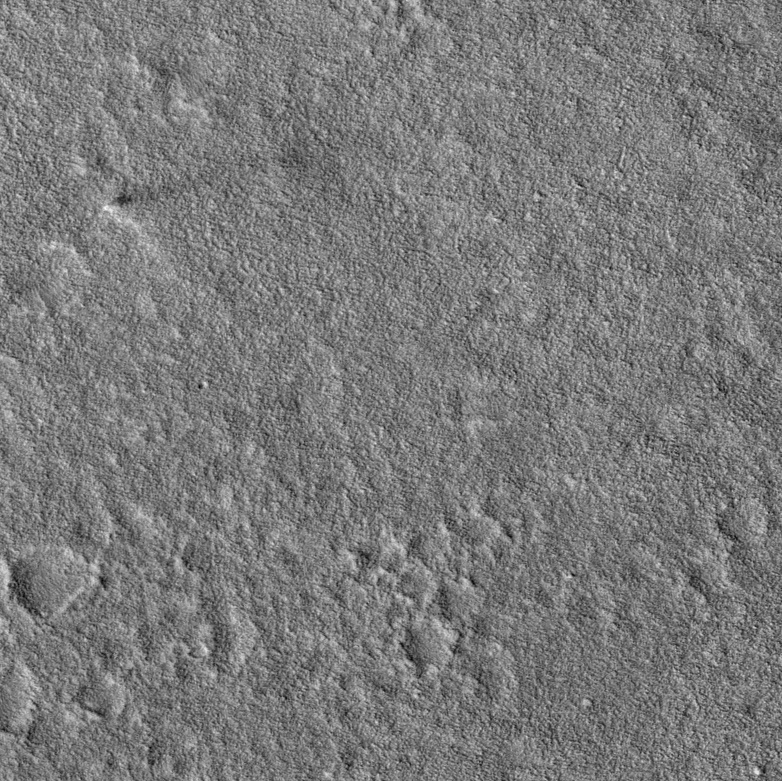
Label: dustdevil